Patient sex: M
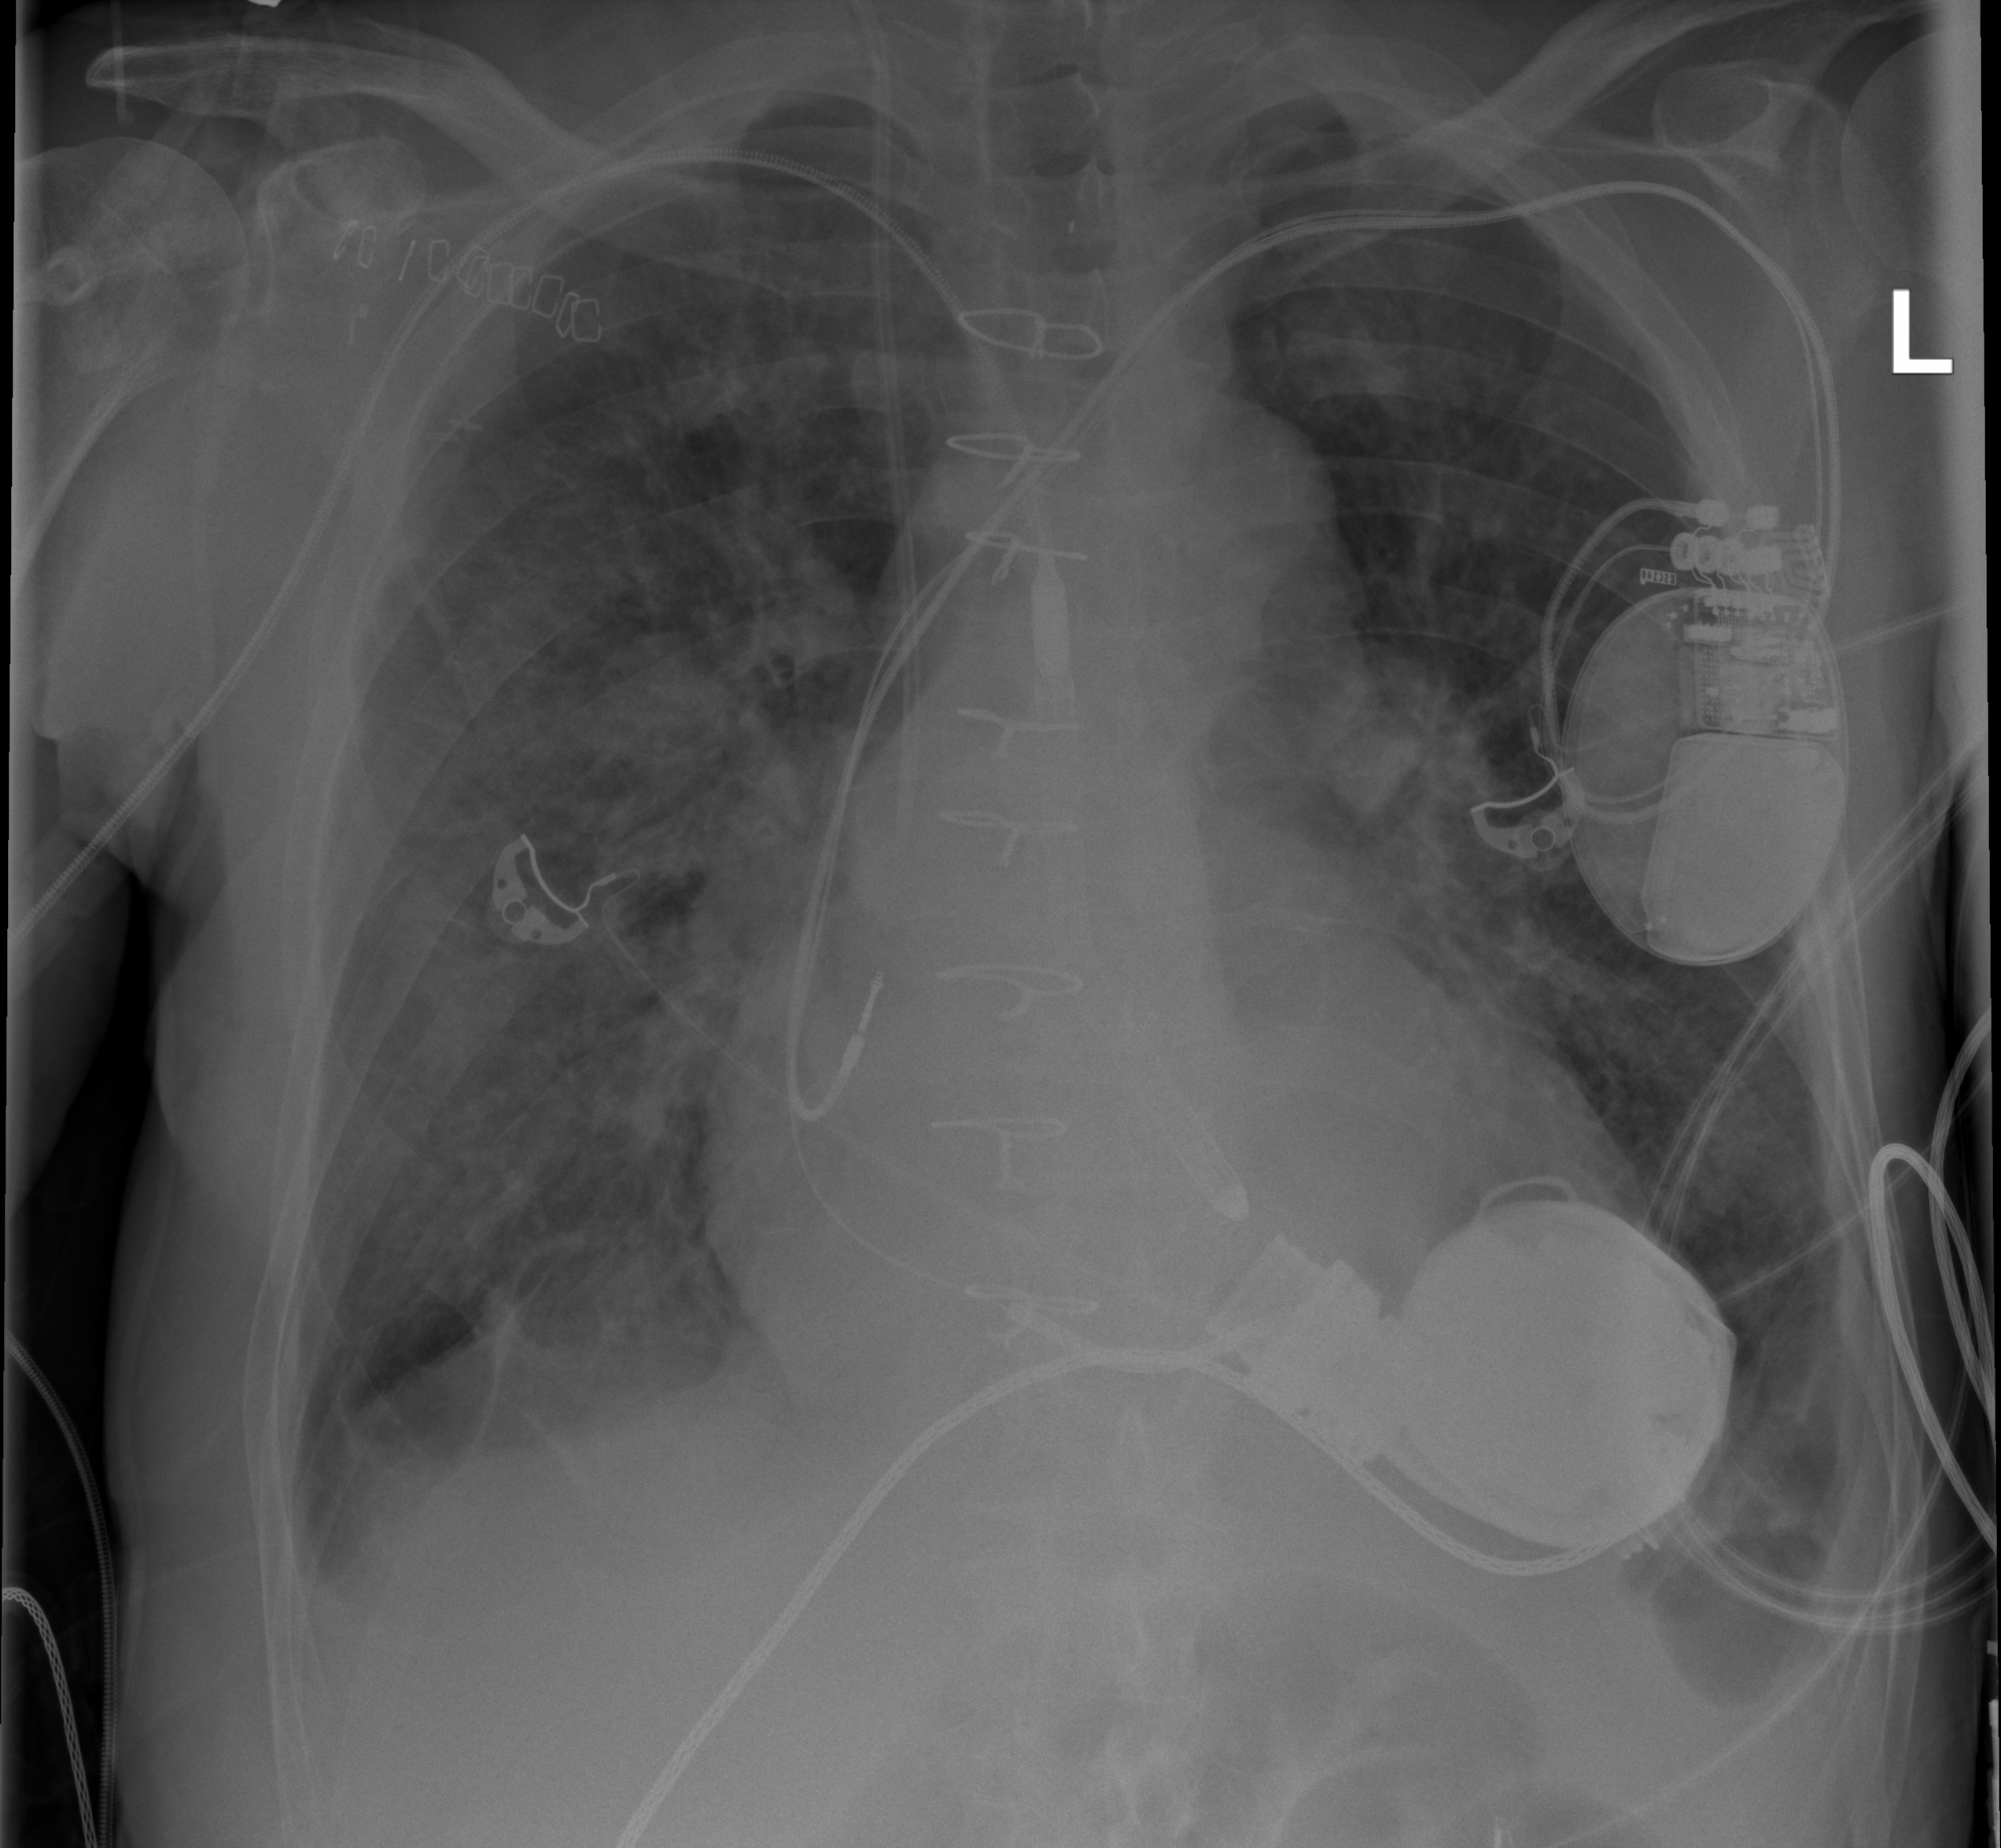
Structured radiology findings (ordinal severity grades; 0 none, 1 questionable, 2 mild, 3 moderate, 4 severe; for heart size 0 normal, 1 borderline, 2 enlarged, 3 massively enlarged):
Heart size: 2
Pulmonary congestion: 3
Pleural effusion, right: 2
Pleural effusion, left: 2
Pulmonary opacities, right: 2
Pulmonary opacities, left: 2
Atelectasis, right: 2
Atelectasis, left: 2